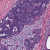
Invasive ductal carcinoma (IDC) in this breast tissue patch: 0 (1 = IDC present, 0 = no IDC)